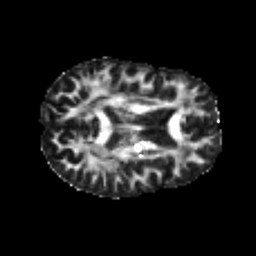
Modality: FA
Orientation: axial
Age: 26
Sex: female
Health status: healthy
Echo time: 0.074 s